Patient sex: M
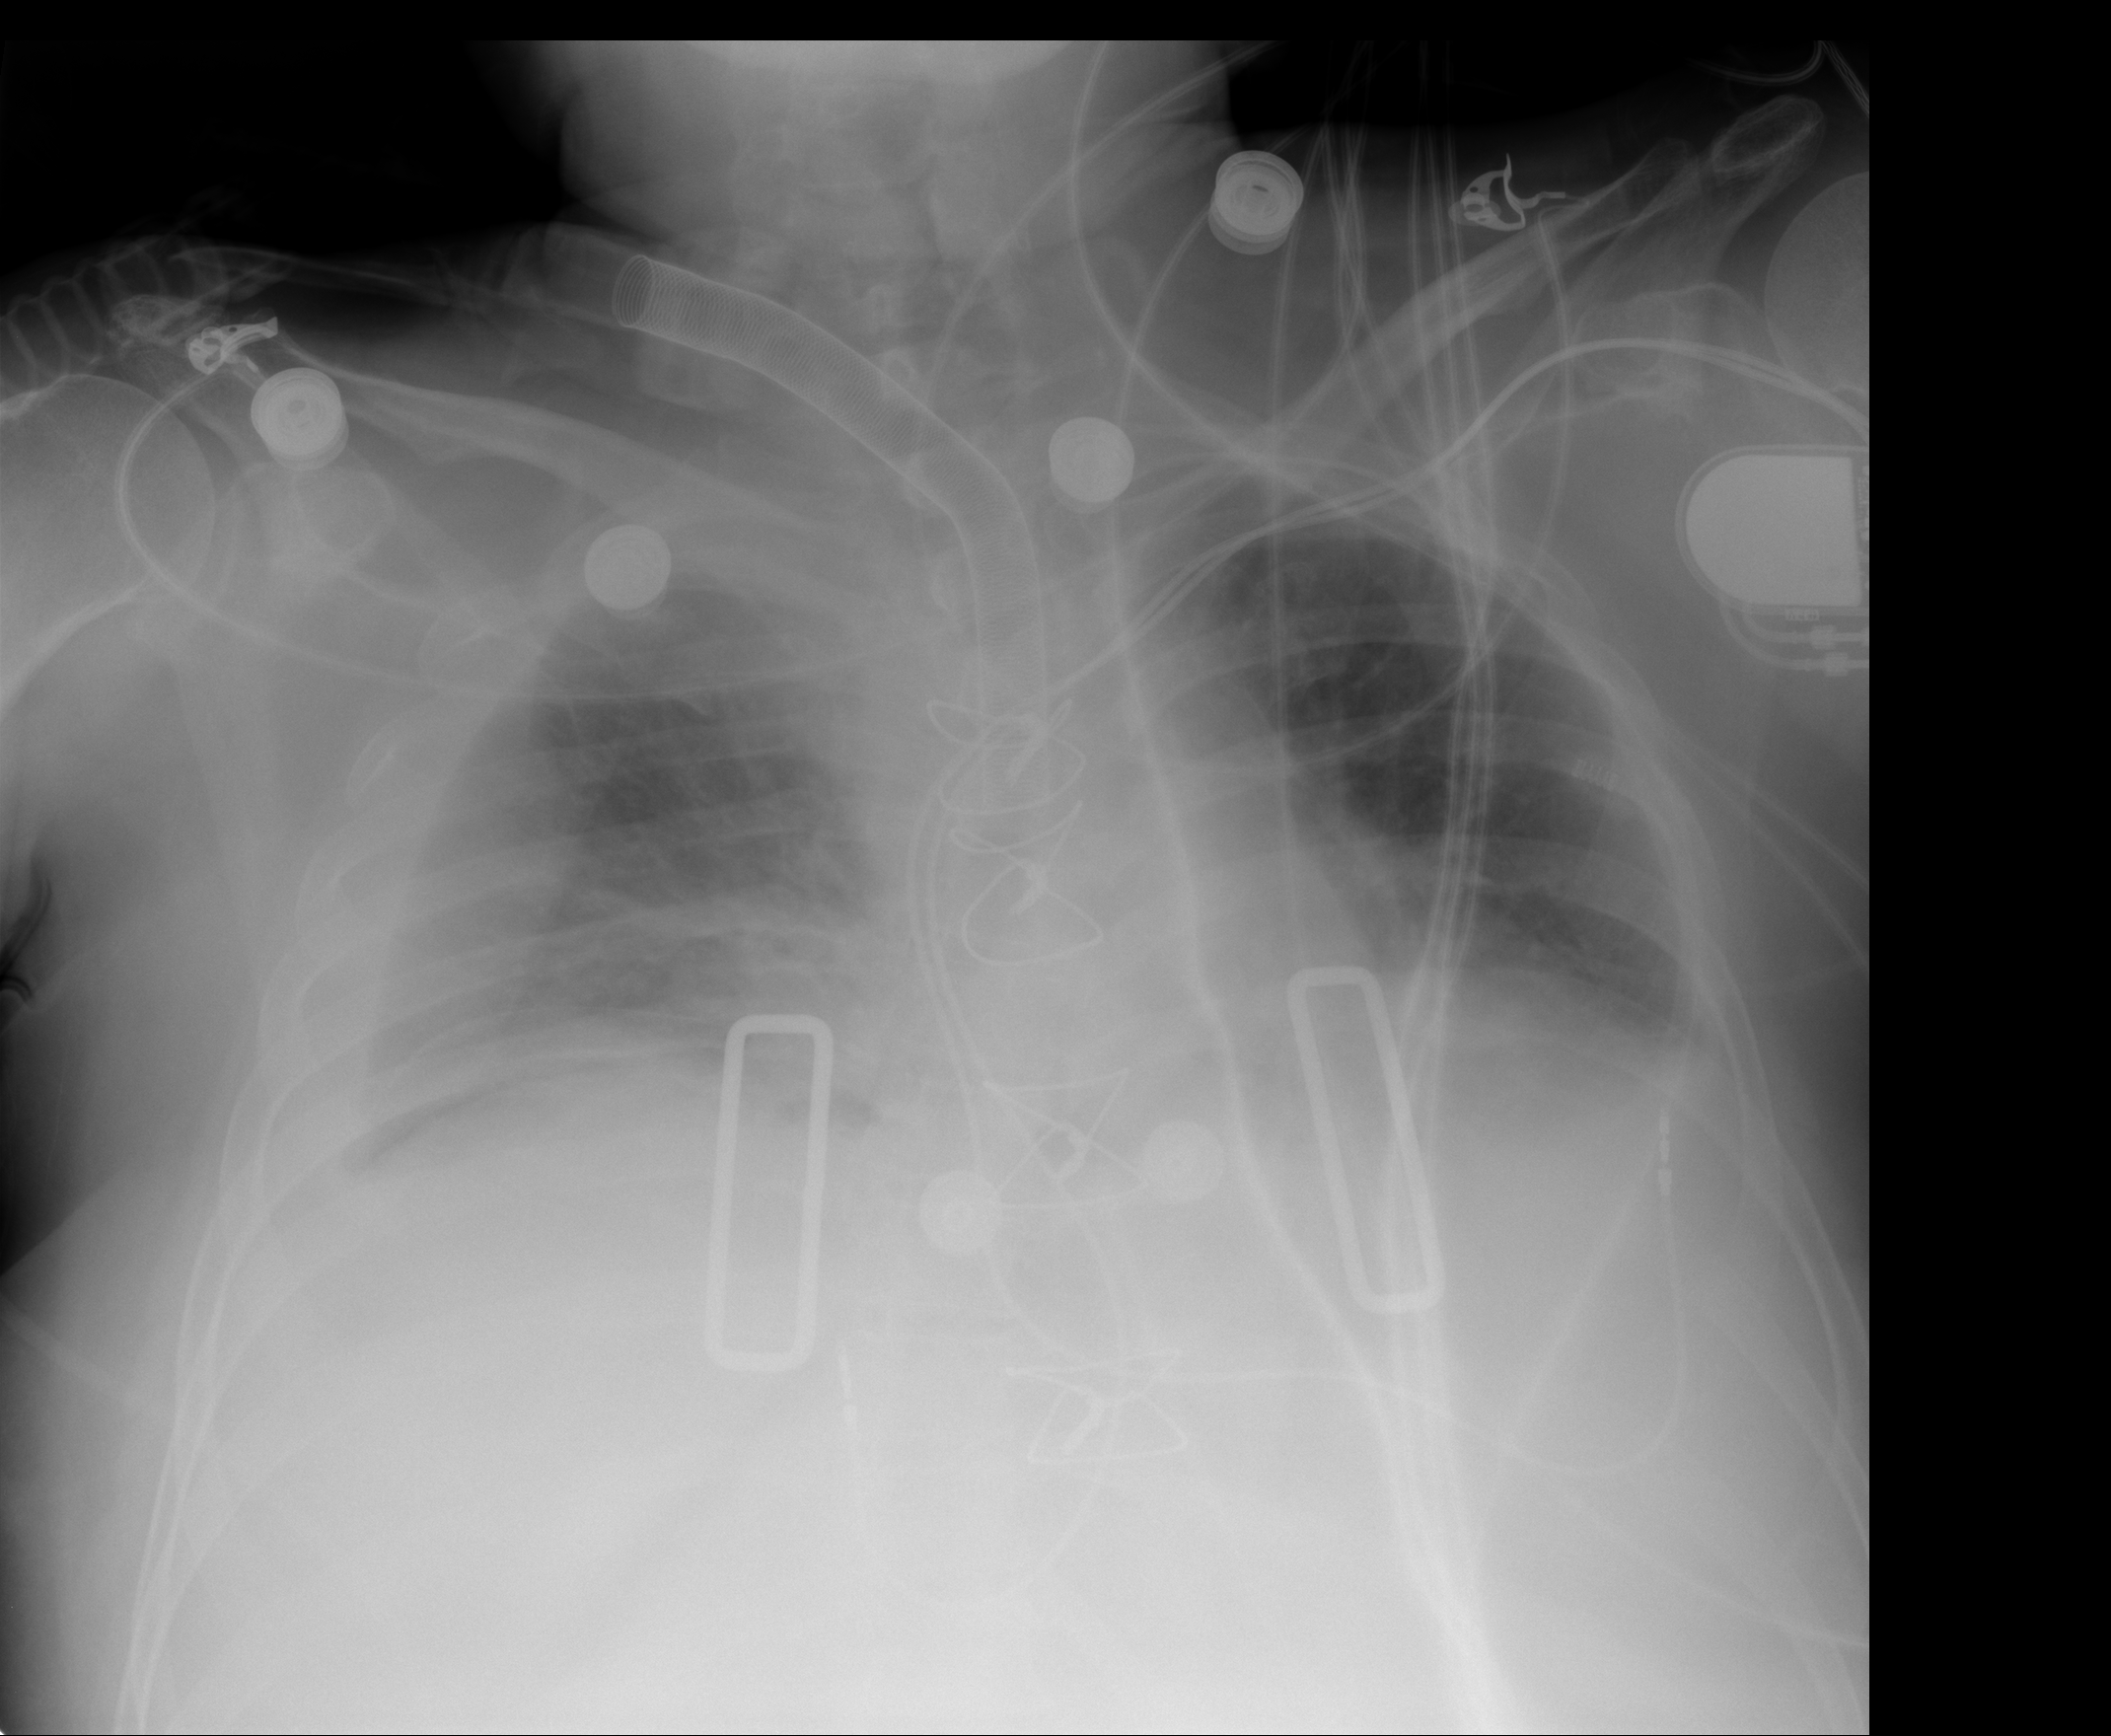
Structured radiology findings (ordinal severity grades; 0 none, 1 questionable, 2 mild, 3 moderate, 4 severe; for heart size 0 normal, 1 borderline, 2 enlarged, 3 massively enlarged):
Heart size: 2
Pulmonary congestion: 2
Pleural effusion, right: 3
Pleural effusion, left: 2
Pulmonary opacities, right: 2
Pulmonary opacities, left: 0
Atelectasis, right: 3
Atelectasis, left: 2